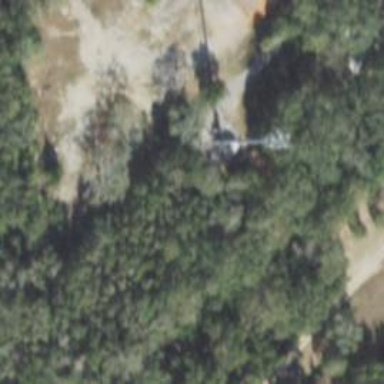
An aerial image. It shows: Mast tower used for communication.